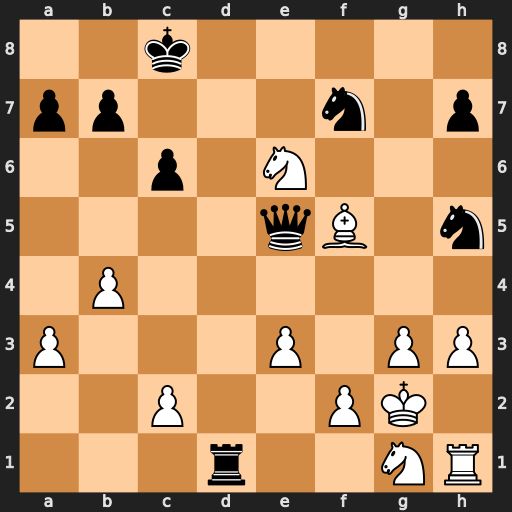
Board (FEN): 2k5/pp3n1p/2p1N3/4qB1n/1P6/P3P1PP/2P2PK1/3r2NR
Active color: w
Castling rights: -
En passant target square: -
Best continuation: Nd4+ Kb8 Ngf3 Qf6 Rxd1